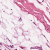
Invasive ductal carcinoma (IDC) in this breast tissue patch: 0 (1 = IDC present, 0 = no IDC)